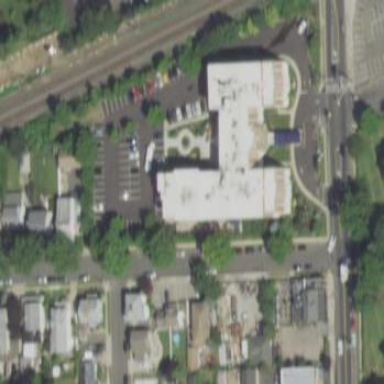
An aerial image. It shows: Nursing home building.